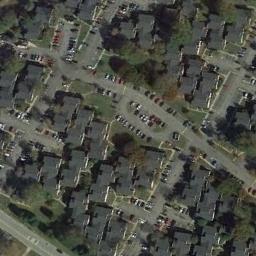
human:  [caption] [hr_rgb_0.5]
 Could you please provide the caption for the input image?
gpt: A dense residential area has some parking lots and lots of houses of the same style .

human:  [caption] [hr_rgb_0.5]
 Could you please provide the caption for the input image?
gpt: There are many roads and neatly arranged houses and trees and large lawns in densely populated areas .

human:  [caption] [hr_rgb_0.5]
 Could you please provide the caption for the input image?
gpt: There are trees all around the house .

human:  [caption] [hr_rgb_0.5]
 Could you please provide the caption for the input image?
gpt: The dense residential is next to the road with some cars .

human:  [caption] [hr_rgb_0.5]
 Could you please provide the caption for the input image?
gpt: There are many black buildings with lawns around on dense residential area .